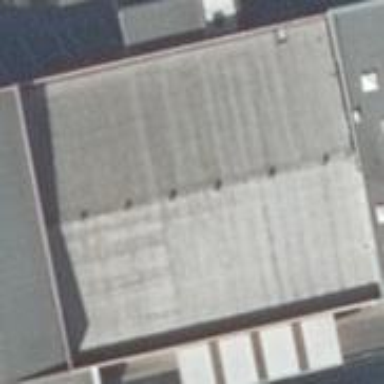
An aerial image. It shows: Industrial building.